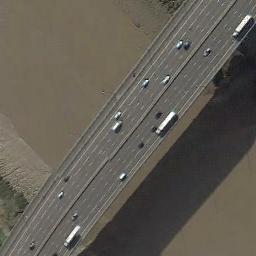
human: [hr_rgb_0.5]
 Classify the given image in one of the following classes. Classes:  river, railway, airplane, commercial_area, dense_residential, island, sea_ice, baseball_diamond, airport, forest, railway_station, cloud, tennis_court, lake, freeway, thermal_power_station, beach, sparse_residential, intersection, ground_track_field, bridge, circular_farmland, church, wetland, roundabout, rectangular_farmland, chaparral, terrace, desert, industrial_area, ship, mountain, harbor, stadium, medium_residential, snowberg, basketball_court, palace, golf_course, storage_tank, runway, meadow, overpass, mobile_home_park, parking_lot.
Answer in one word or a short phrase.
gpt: bridge